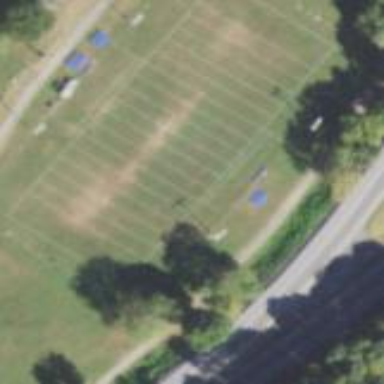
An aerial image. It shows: American football pitch.